Question: I want to have double arrow on a paragraph. Just like the image below.
How can I make this through CSS?

CSS CODE
'''
.people-wrap p {
position: relative;
display: inline-block;
float: none;
padding-bottom: 15px;
font-family:'Droid Serif', serif;
font-size:17px !important;
font-style:italic;
}
'''
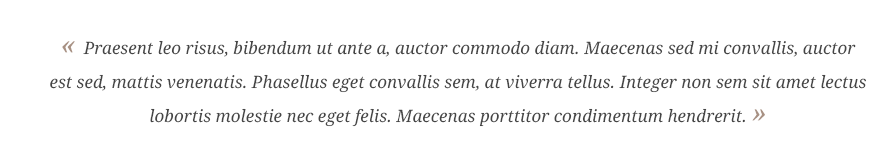
Answer: You could use two pseudo elements for this:
'''
.people-wrap p:before {
content: """;
padding-right: .5em;
}
.people-wrap p:after {
content: """;
padding-left: .5em;
}
'''
'''
<div class="people-wrap">
<p>Lorem ipsum dolor sit amet, consectetur adipiscing elit. Quisque vehicula sapien eu ullamcorper vulputate. Nunc quis viverra nisi. Integer quis neque sit amet dolor lobortis gravida. Duis eget lacinia ipsum, quis malesuada est. Mauris vitae ultricies leo. Donec ac orci non justo consectetur aliquet. Aenean semper mi ut dui posuere iaculis non at magna. Maecenas sit amet lacus ut nunc commodo consequat sed sit amet purus. In cursus ac leo sed convallis. Curabitur efficitur eget mi sit amet maximus. Proin tincidunt nulla vitae metus viverra dignissim. Curabitur gravida, turpis id auctor facilisis, nulla dolor lacinia risus, sed vulputate enim lectus et diam.</p>
</div>
'''